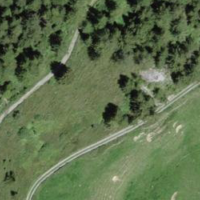
EUNIS habitat code: 23
Species observed at this site:
Caltha palustris
Acer pseudoplatanus
Coccinella septempunctata